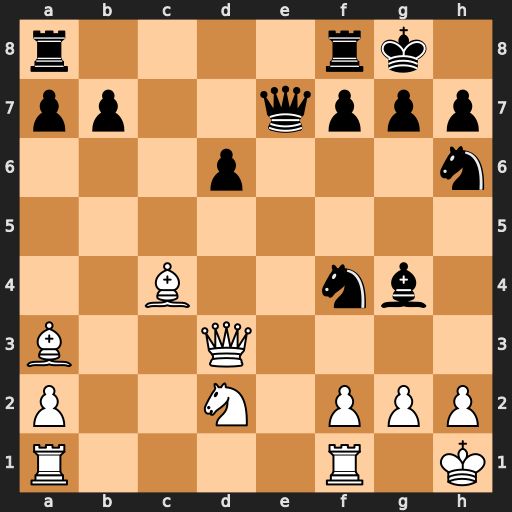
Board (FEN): r4rk1/pp2qppp/3p3n/8/2B2nb1/B2Q4/P2N1PPP/R4R1K
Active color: w
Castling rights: -
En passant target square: -
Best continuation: Qxd6 Qxd6 Bxd6